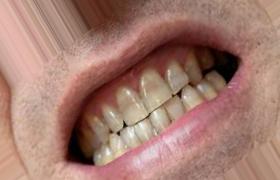
Condition: Tooth Discoloration